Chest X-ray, PA view. Patient: 52 years old, sex F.
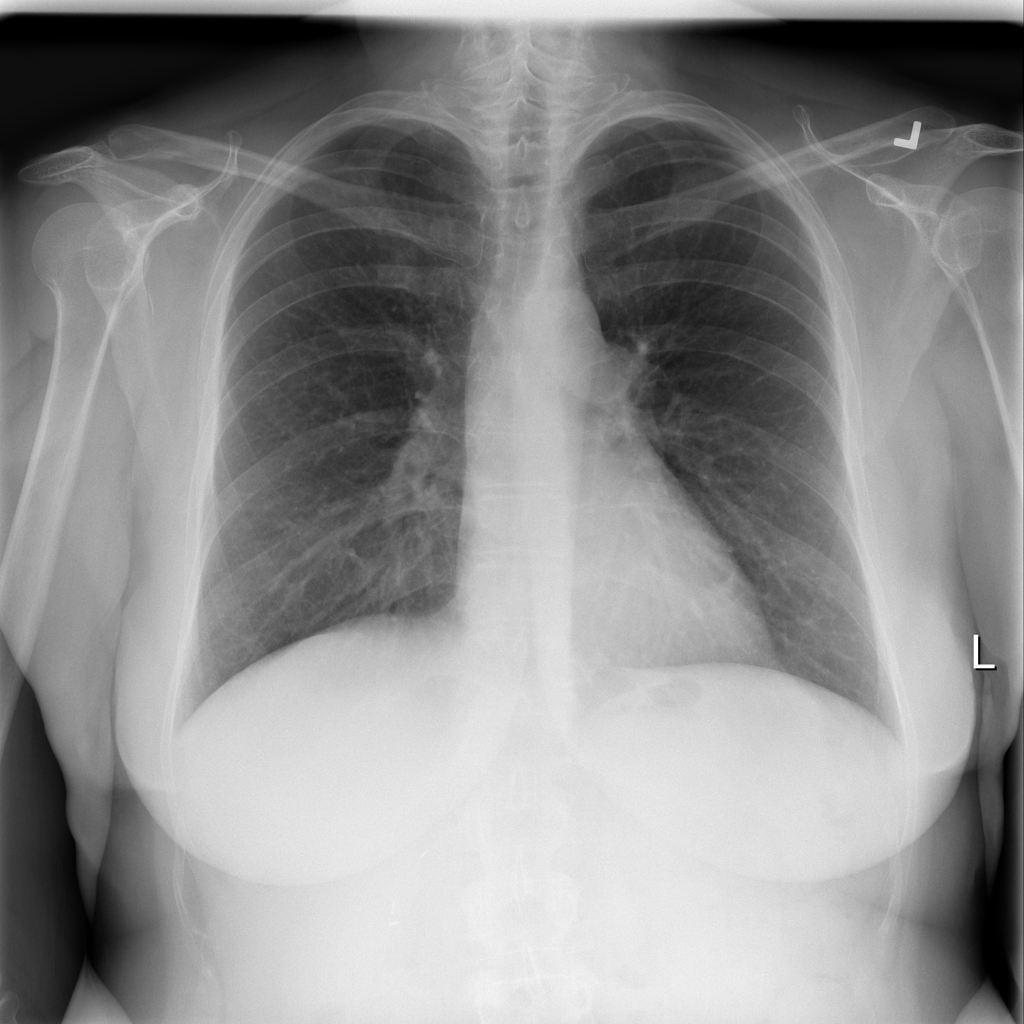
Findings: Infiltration